Interaction volume radius: 10 \u00c5
Interaction volume height: 10 \u00c5
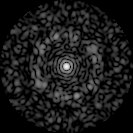
Disorder parameter: 0.8306